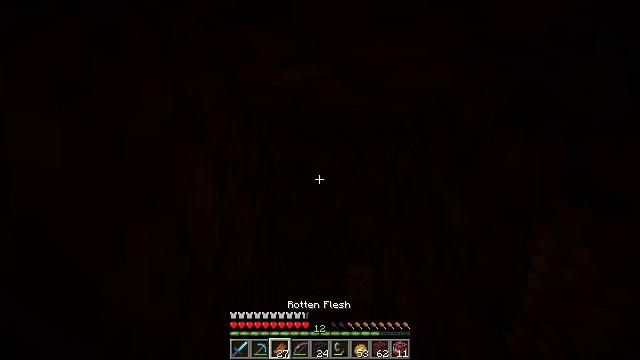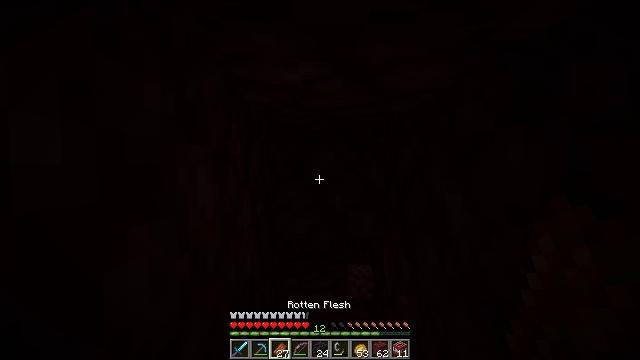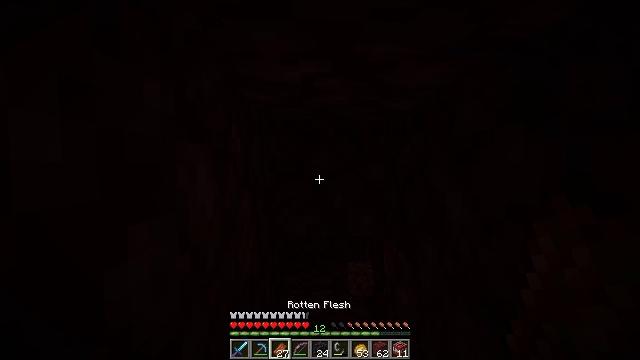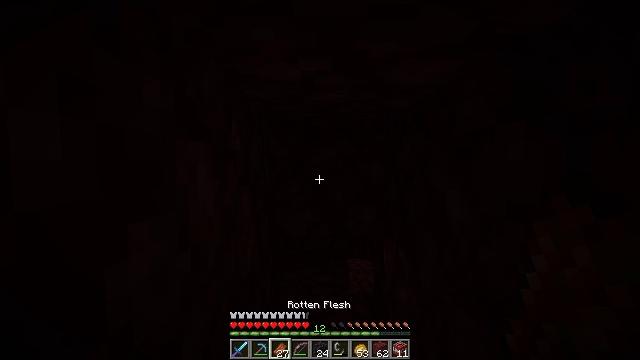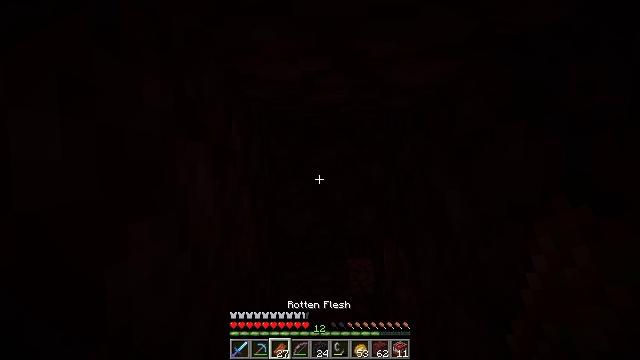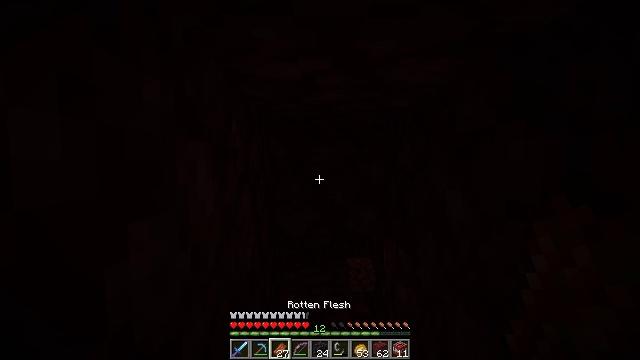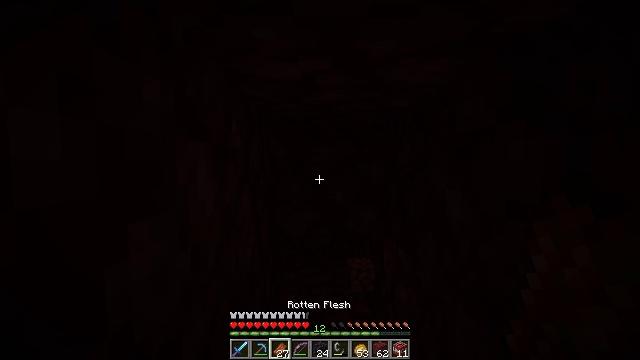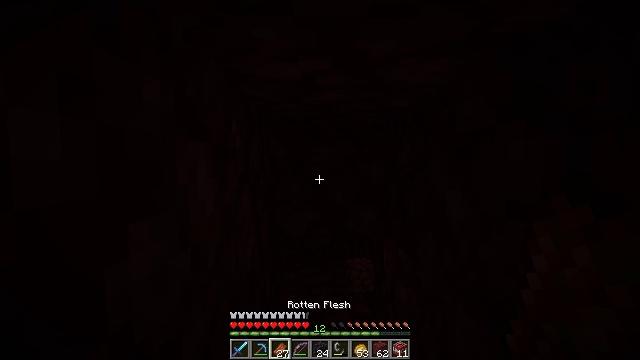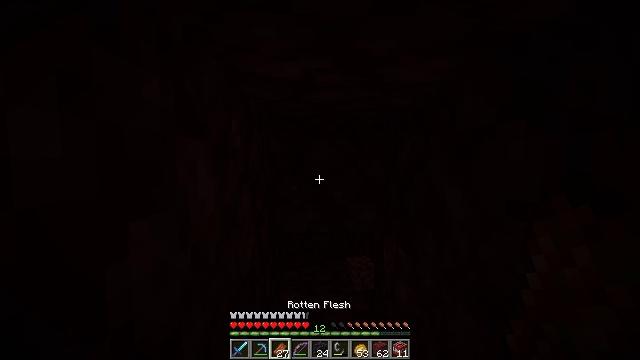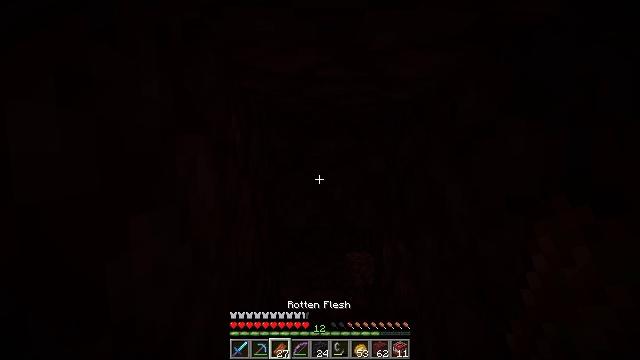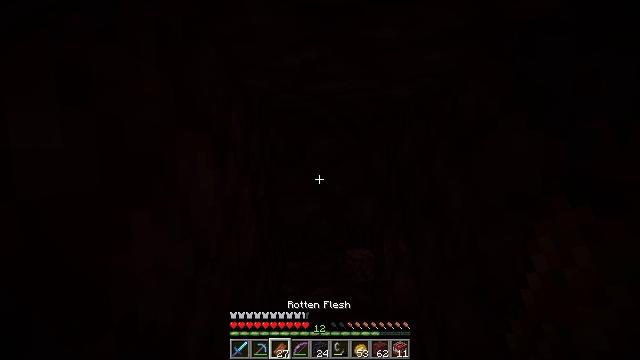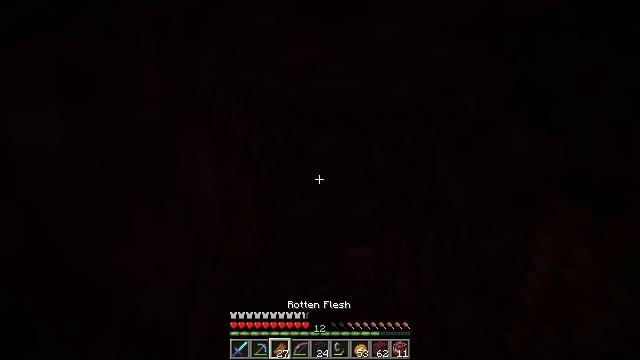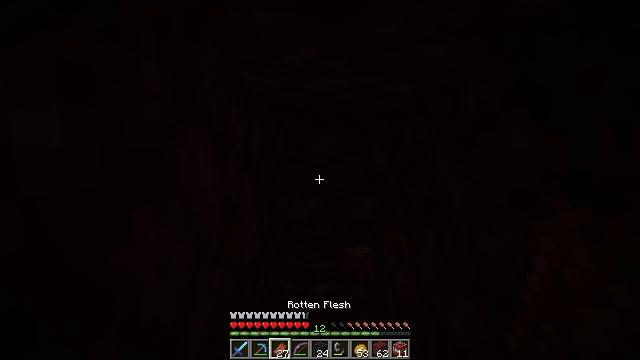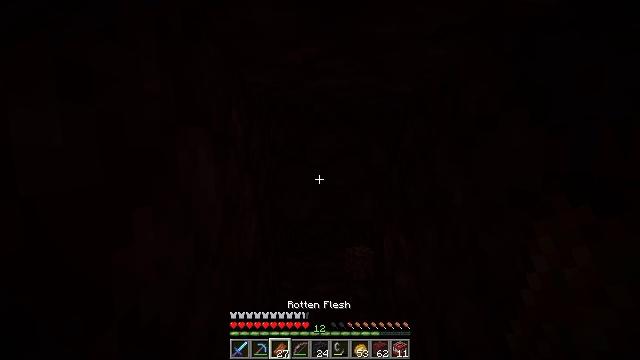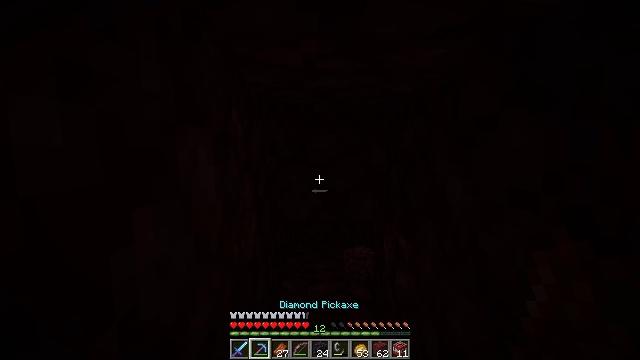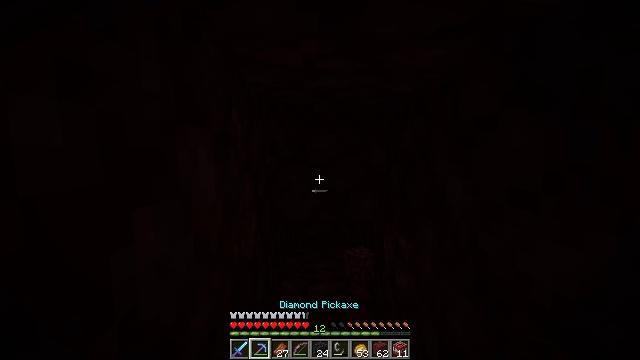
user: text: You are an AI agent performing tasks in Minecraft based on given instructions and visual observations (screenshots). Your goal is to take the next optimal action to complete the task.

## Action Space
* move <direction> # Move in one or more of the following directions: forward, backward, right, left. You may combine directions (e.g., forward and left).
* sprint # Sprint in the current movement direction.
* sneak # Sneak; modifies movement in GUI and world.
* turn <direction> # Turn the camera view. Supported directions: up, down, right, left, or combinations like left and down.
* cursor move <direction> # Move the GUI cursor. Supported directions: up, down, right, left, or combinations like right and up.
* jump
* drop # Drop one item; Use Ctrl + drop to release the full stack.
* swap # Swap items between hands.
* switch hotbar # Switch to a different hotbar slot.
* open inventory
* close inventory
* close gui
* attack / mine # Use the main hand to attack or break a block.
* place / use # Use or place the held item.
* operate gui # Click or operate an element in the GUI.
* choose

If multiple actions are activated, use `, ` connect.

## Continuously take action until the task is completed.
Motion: motion action
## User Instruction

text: Dig up netherrack with a pickaxe.
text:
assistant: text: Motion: no_op
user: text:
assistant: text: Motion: no_op
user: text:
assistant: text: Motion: no_op
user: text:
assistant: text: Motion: no_op
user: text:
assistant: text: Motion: no_op
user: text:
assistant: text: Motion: no_op
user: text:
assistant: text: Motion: no_op
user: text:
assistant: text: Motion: no_op
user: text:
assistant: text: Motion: turn down
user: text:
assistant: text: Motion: no_op
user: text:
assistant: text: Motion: no_op
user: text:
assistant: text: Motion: no_op
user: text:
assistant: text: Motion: no_op
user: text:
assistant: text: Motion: no_op
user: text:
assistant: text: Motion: no_op
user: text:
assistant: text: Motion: no_op
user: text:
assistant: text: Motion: no_op
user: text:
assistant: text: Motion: move forward
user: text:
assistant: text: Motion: move forward
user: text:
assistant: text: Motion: move forward
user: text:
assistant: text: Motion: move forward
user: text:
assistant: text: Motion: move forward
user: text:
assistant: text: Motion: no_op
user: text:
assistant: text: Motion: no_op
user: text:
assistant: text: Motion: no_op
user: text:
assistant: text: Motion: attack / mine
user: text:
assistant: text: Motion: attack / mine
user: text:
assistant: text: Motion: attack / mine
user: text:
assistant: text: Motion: no_op
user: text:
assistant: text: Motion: turn down